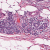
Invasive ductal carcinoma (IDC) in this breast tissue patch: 0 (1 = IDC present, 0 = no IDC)